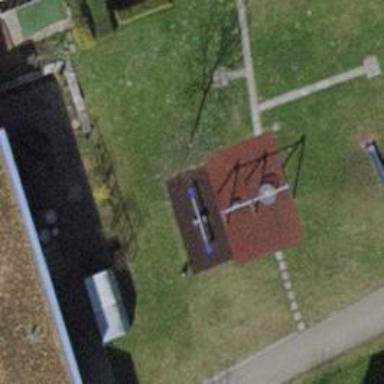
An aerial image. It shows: Playground featuring seesaw.